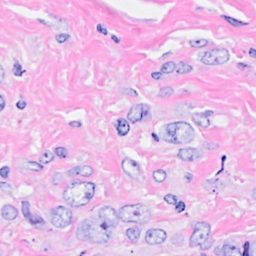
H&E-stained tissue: Breast